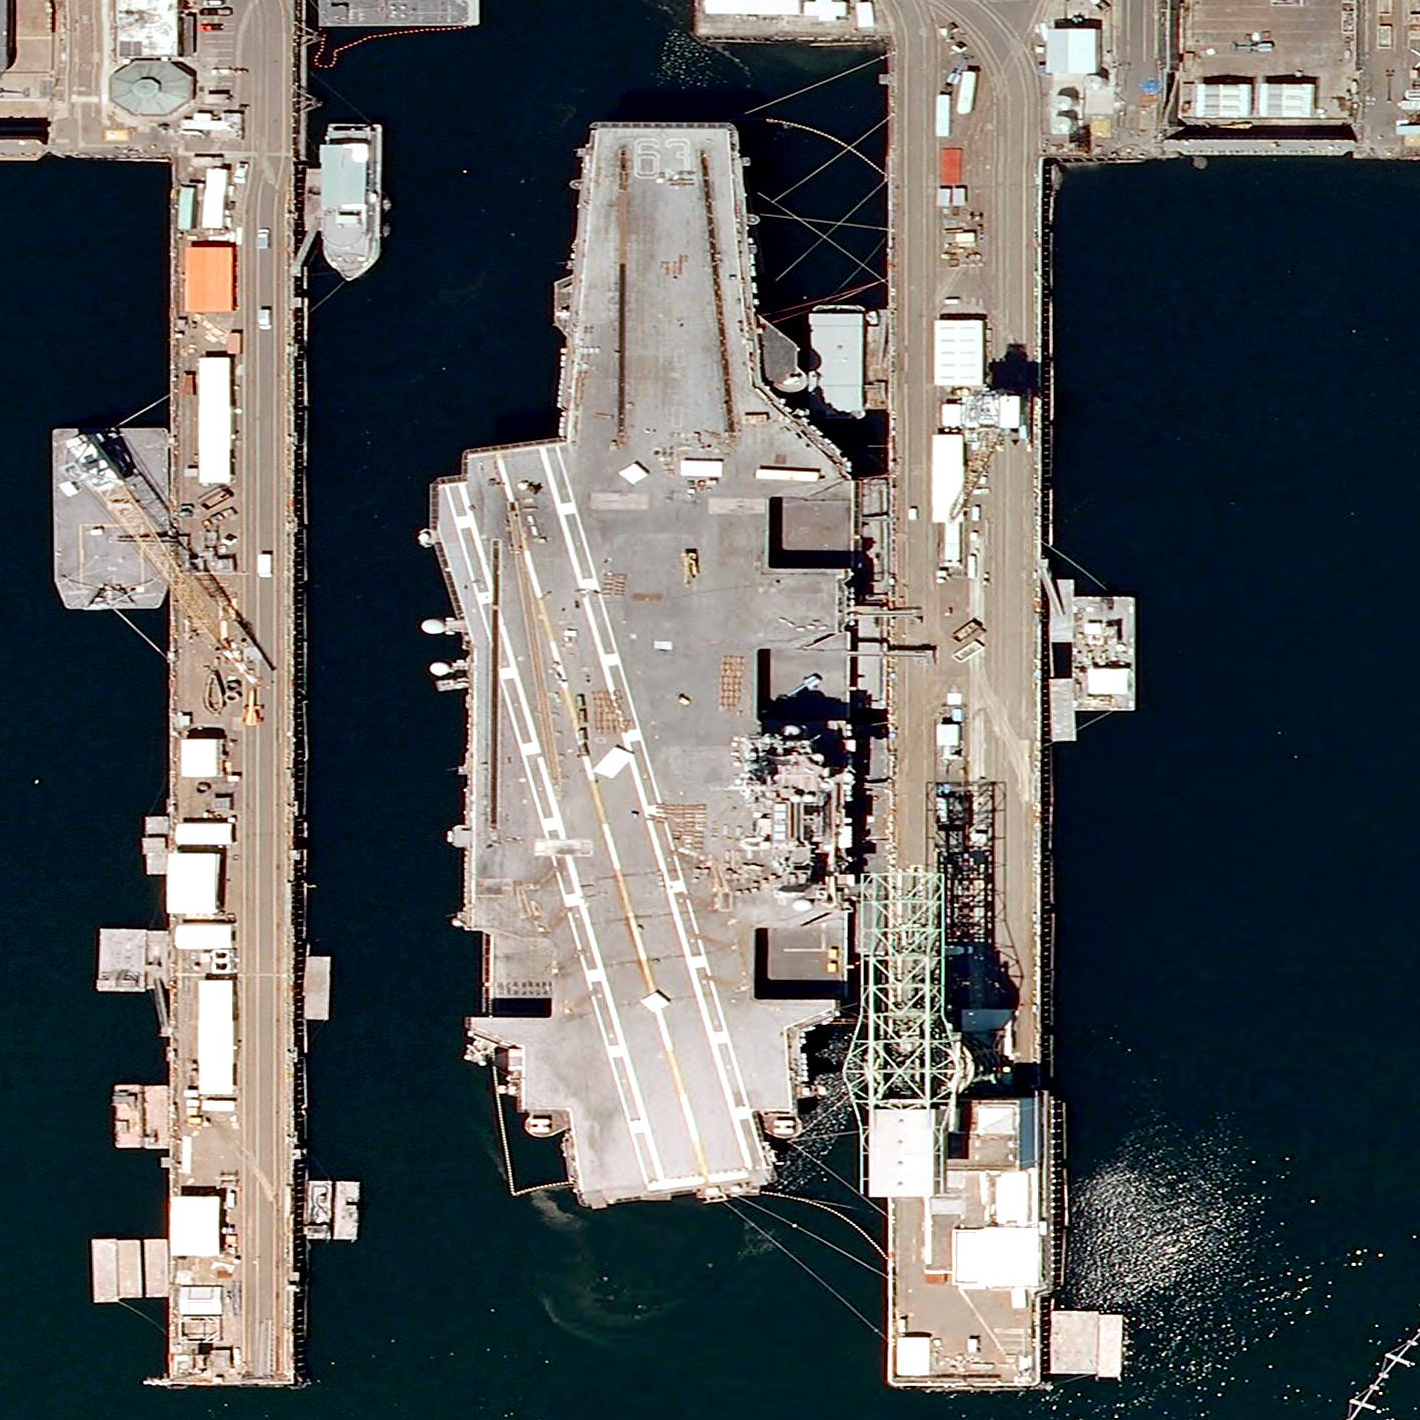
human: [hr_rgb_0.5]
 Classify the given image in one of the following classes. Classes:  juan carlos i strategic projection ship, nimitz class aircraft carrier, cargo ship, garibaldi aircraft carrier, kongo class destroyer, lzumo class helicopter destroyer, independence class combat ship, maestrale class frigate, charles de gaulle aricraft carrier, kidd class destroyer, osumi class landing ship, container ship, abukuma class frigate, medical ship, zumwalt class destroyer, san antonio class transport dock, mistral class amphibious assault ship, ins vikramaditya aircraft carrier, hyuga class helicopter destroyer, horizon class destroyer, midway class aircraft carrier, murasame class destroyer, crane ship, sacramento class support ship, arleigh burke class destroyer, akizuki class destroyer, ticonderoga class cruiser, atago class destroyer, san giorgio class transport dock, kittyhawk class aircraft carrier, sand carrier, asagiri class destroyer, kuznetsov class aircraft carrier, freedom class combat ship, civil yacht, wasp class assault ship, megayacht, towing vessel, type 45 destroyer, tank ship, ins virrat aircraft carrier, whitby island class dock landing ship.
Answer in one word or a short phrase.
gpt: KittyHawk class aircraft carrier